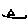
Label: triangle